Interaction volume radius: 5 \u00c5
Interaction volume height: 10 \u00c5
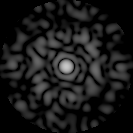
Disorder parameter: 0.7945